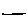
Label: line